Field crop: maize
Growth stage: 2
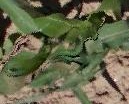
Species: maize